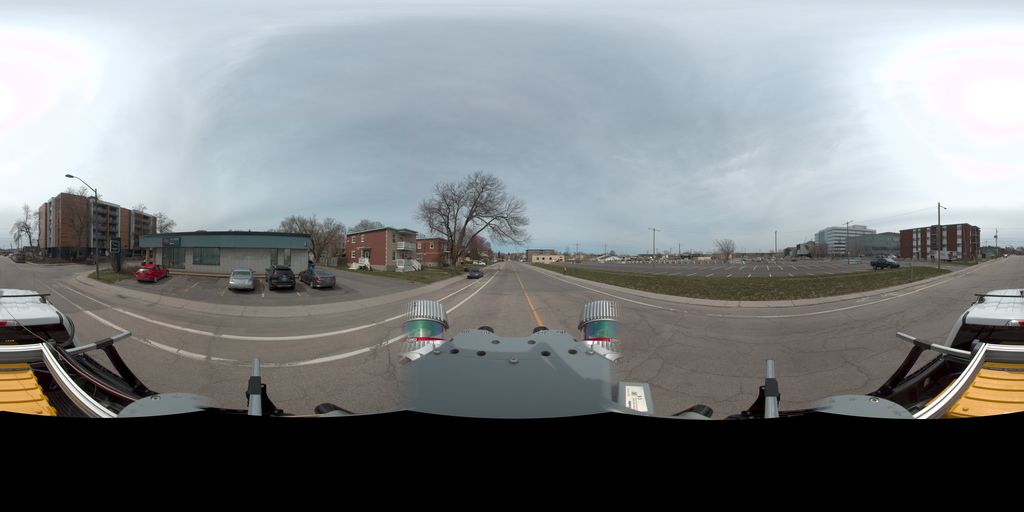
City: quebec_city